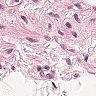
Metastatic tissue present: no